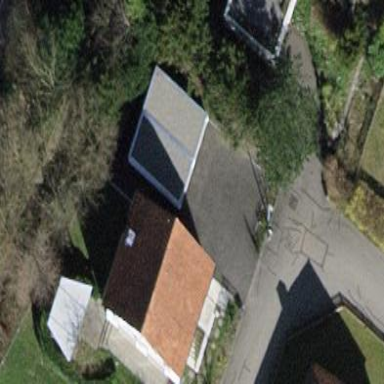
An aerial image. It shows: Building with tiled roof.